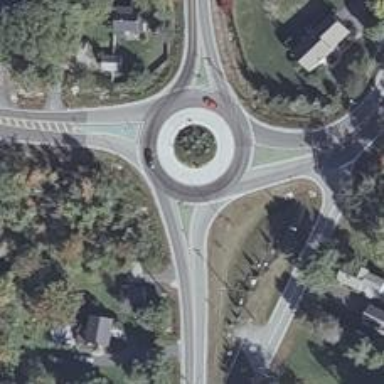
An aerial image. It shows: Asphalt road that is secondary route leading to roundabout.